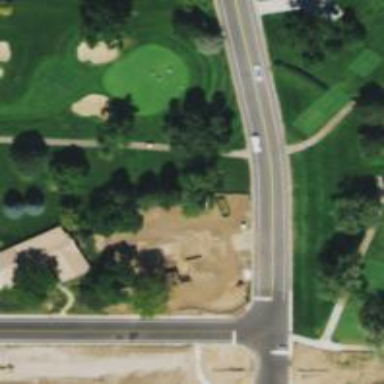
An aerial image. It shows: Path designated for golf carts.